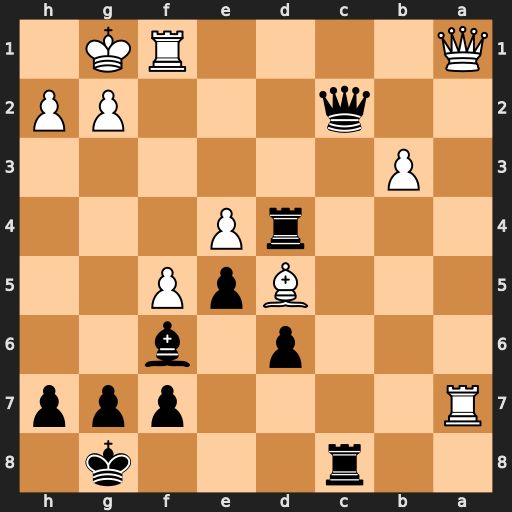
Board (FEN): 2r3k1/R4ppp/3p1b2/3BpP2/3rP3/1P6/2q3PP/Q4RK1
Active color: b
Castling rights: -
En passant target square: -
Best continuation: Rd2 Kh1 Rxg2